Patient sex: M
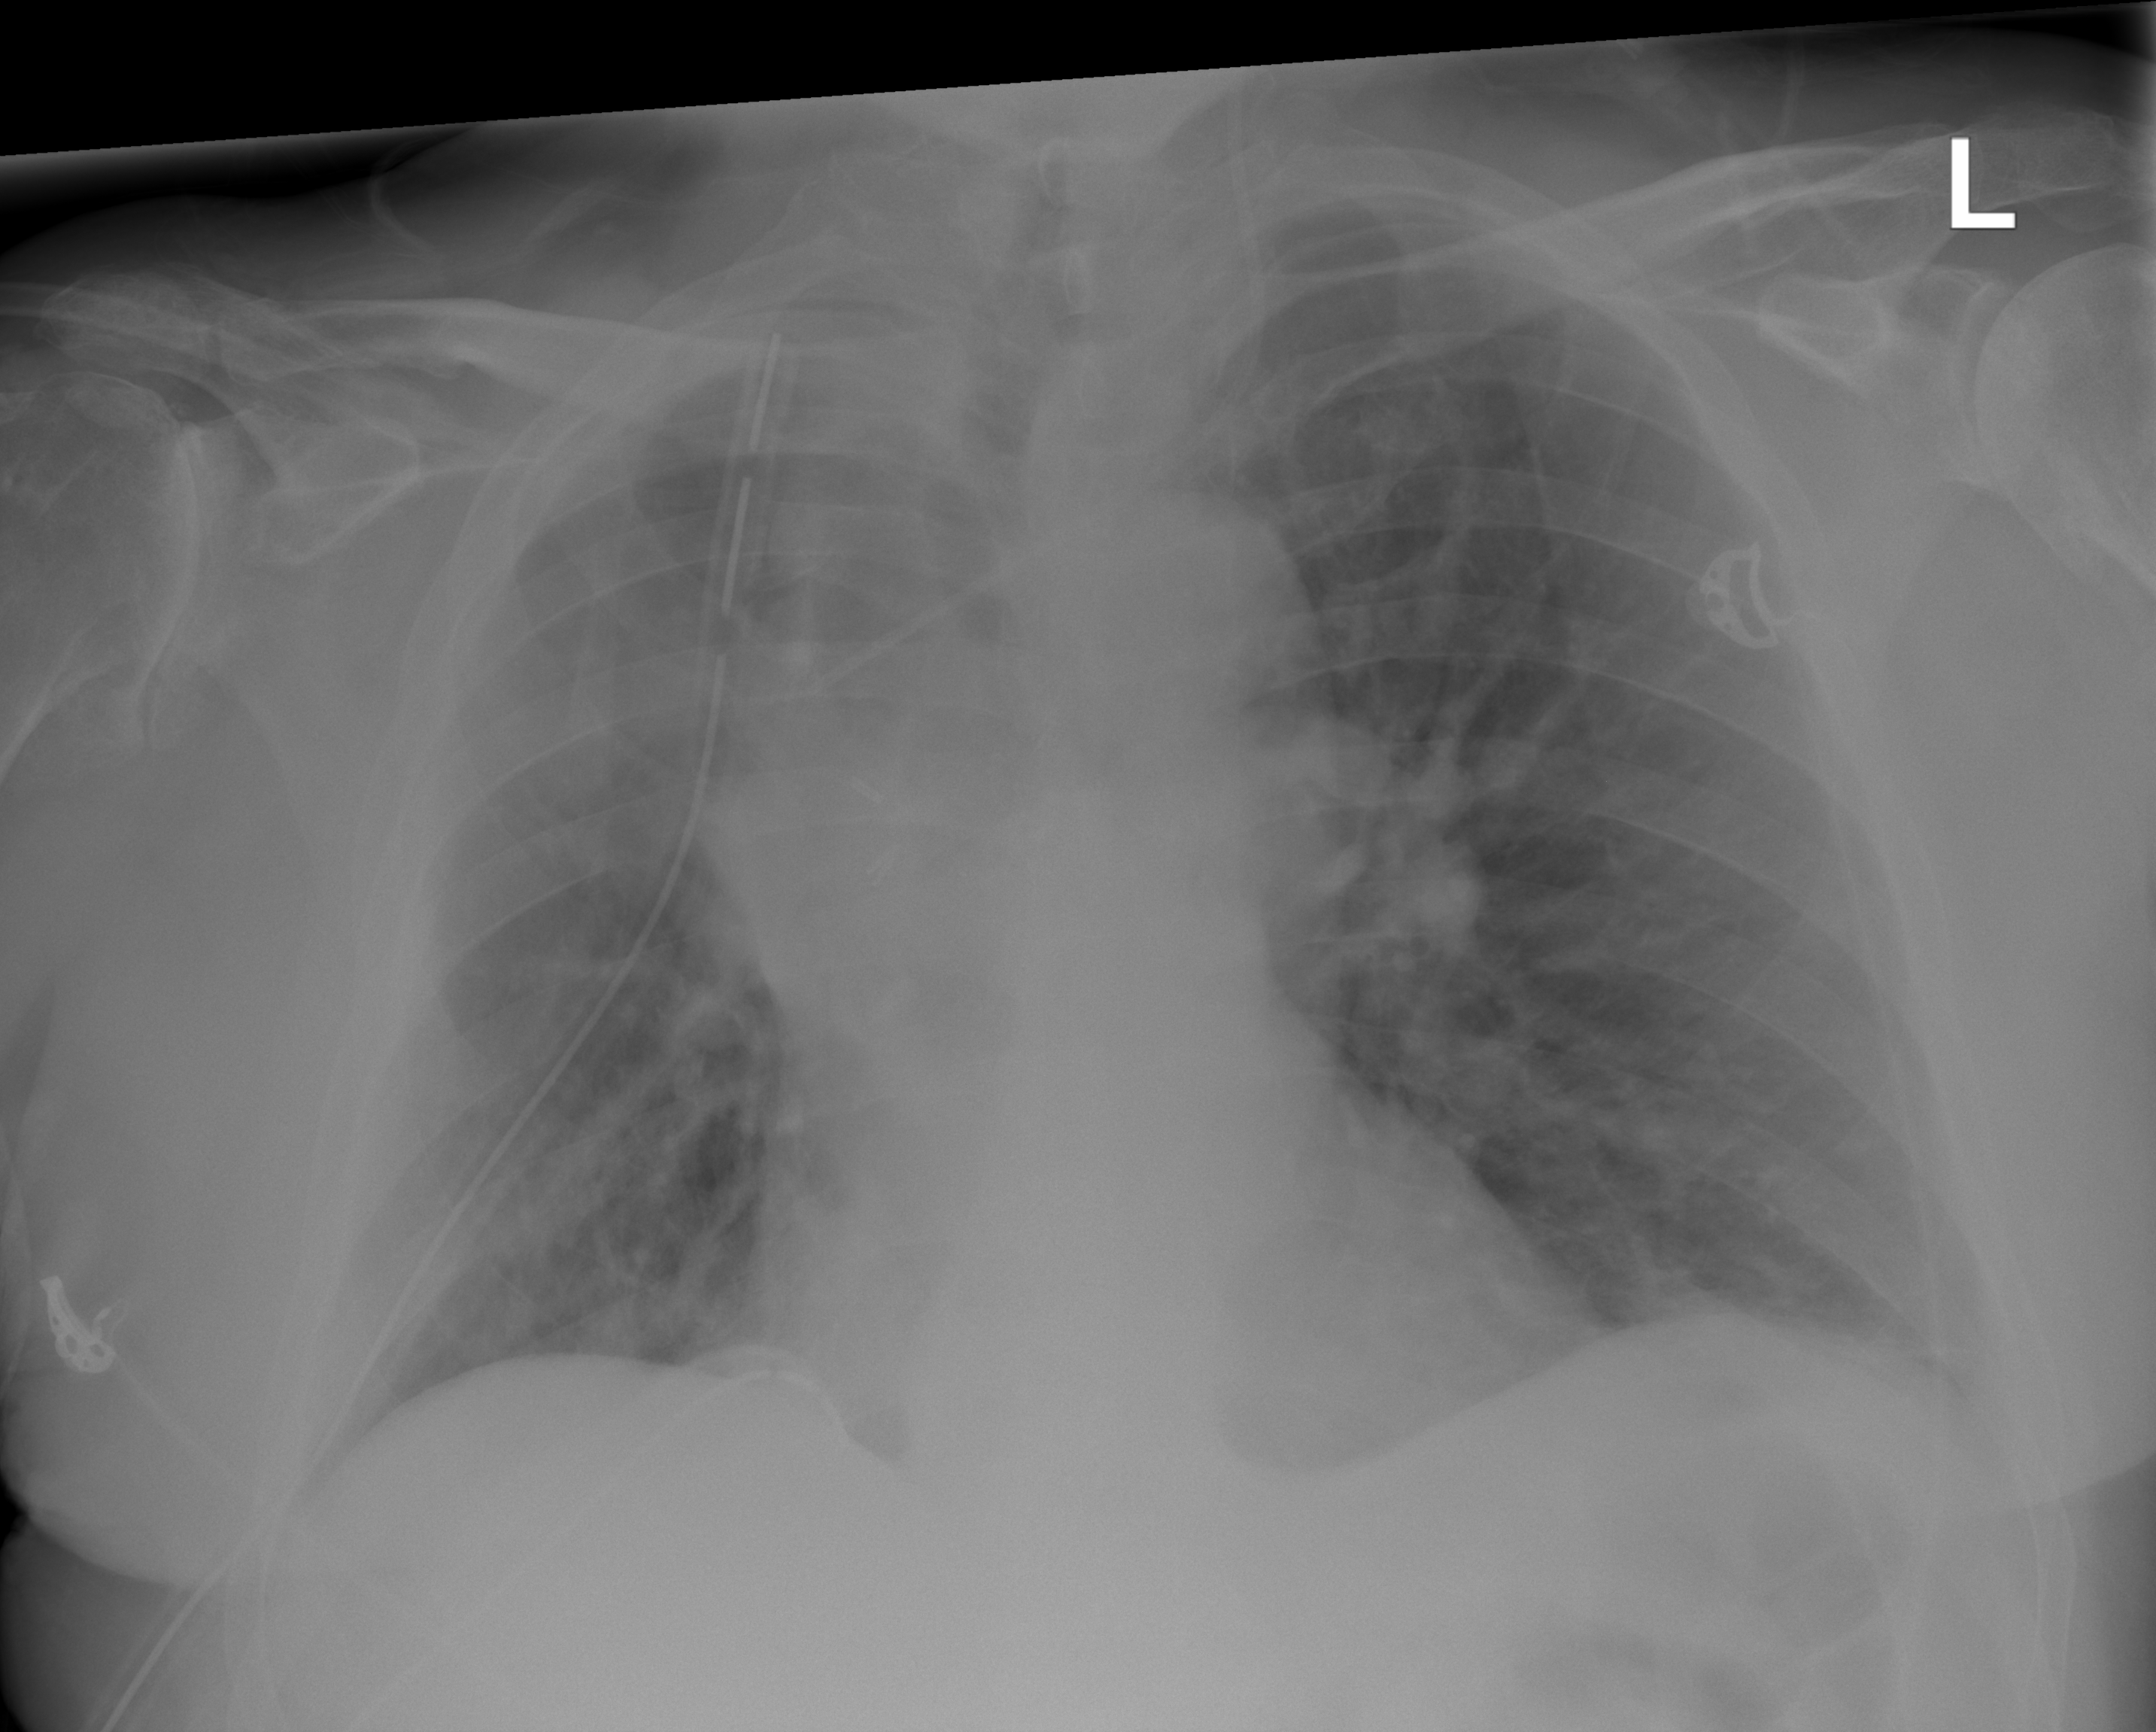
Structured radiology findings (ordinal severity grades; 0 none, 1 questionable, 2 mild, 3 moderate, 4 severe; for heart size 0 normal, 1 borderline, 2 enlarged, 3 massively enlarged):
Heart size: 1
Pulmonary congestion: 2
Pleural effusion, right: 2
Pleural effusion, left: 1
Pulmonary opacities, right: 2
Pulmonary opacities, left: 2
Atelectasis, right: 2
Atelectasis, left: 0